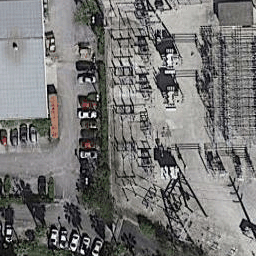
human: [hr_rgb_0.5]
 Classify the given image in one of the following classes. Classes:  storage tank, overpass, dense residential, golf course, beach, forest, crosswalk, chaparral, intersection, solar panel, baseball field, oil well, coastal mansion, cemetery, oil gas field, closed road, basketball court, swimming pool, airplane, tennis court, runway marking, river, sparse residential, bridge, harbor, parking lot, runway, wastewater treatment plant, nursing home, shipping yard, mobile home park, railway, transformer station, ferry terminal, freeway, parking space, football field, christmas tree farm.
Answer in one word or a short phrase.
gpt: transformer station